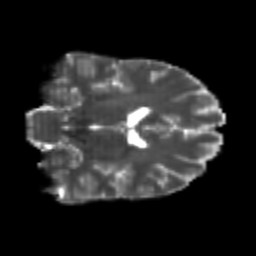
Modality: T2w
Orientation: coronal
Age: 25
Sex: female
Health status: healthy
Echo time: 0.074 s